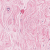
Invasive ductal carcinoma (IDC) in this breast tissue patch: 0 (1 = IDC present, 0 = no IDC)